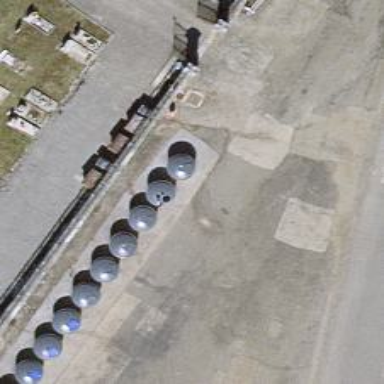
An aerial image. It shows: Recycling container at amenity designated for recycling.